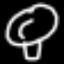
Label: mushroom